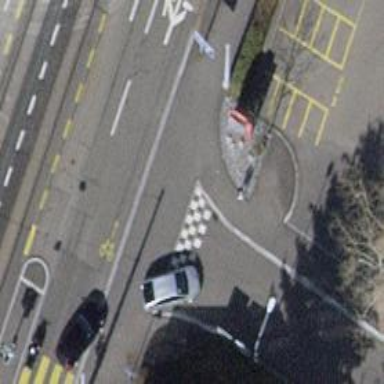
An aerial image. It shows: Unmarked crossing with traffic calming table.